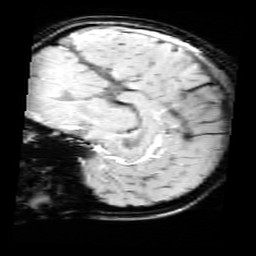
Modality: SWI
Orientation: sagittal
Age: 11
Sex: female
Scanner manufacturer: siemens
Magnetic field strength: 3 T
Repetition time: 0.027 s
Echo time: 0.02 s